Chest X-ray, PA view. Patient: 70 years old, sex M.
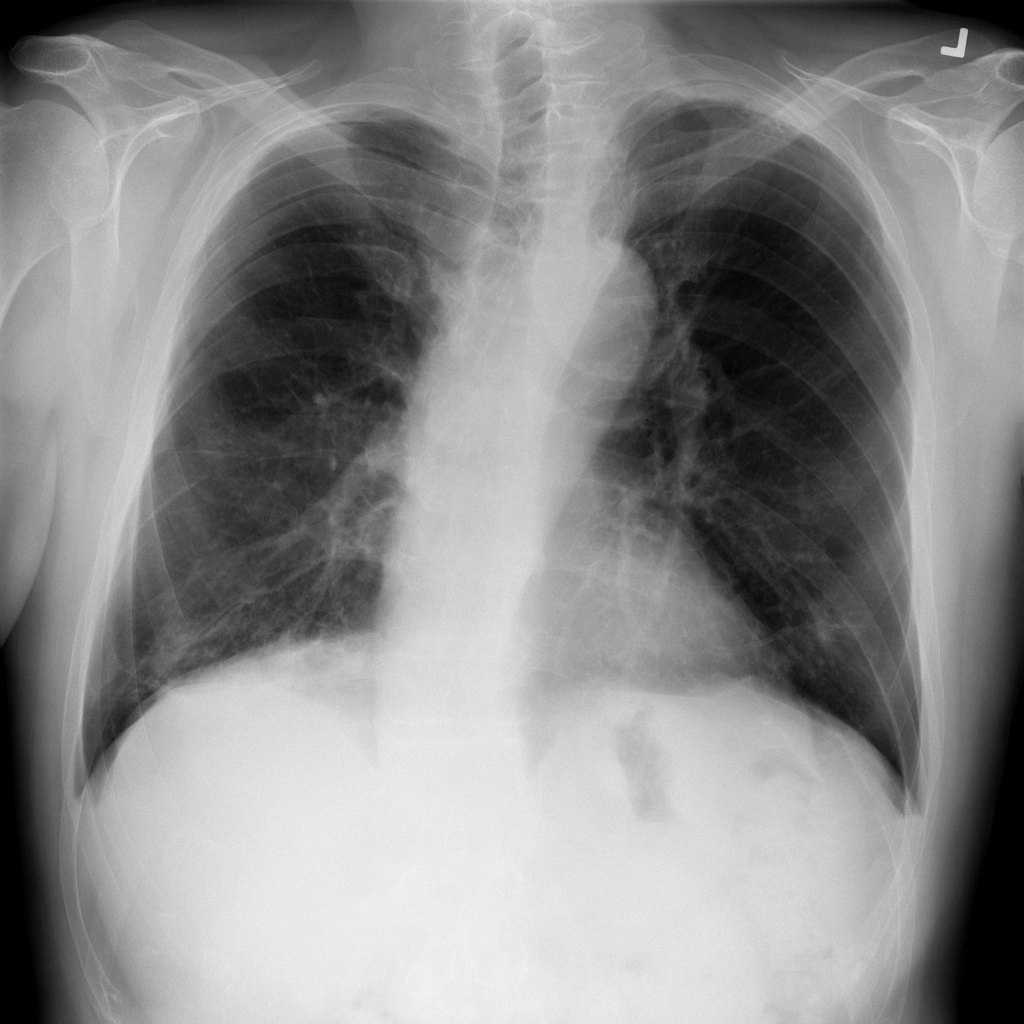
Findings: Atelectasis